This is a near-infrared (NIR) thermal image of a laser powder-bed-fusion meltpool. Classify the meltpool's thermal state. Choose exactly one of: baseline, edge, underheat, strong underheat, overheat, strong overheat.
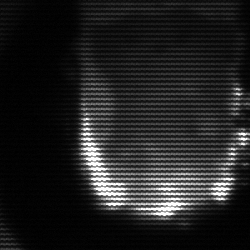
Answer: baseline